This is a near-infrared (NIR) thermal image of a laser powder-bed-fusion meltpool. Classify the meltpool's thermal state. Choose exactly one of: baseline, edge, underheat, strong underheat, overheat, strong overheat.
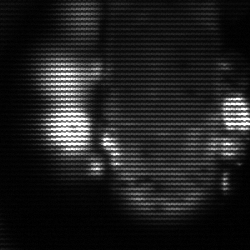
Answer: strong underheat